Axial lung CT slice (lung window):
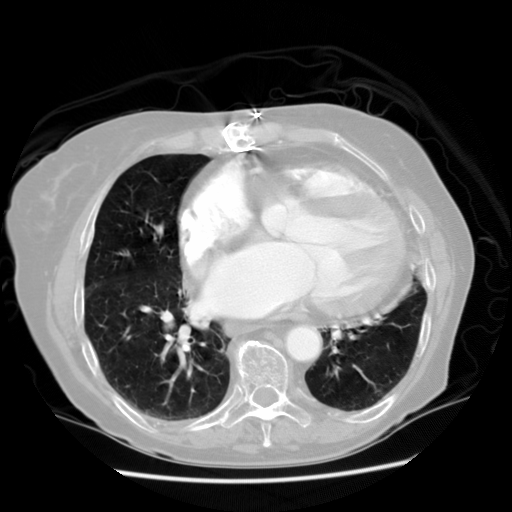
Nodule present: no